Question: I'm trying to initialize, partition and format a disk from application. OS is Windows Server 2008 R2. It doesn't really matter which method do I use for these tasks, but let's assume I'm using DeviceIoControl API.
As soon as application initializes and creates a partition Windows would pop a message box saying "You need to format disk...
"
So, even though my application immediately formats this disk, message box would still be there, and user would be confused, and can actually format it again.
Is there way to prevent Windows from popping that message box?
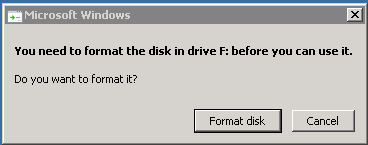
Answer: As it appeared situation was a bit more complicated then I though originally. Let me explain my finding here, may be it will be useful for somebody else.
It really does matter which way you're initializing and formatting drive. For example the following script will do everything and Windows pop that message up:
'''
select disk 2
create partition primary
select part 1
format fs=ntfs label="NEW DISK" quick
assign letter Z
exit
'''
If you however try to assign letter first, and then perform format - message will appear.
But in my case I didn't want to have dependency on diskpart. I used API to initialize and partition disk and then was waiting for WMI to recognize the volume, so I can format it via WMI.
And unfortunately locking device wasn't an option too. Because if I do that, WMI won't recognize the volume.
Based on this answer <URL> I decided to go with stopping and starting service and it actually worked out perfectly.